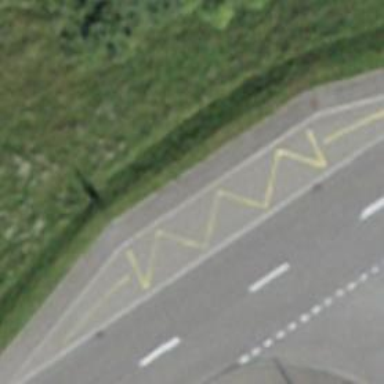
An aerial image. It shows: Bus stop with platform for public transport.